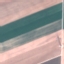
Land use / land cover class: AnnualCrop